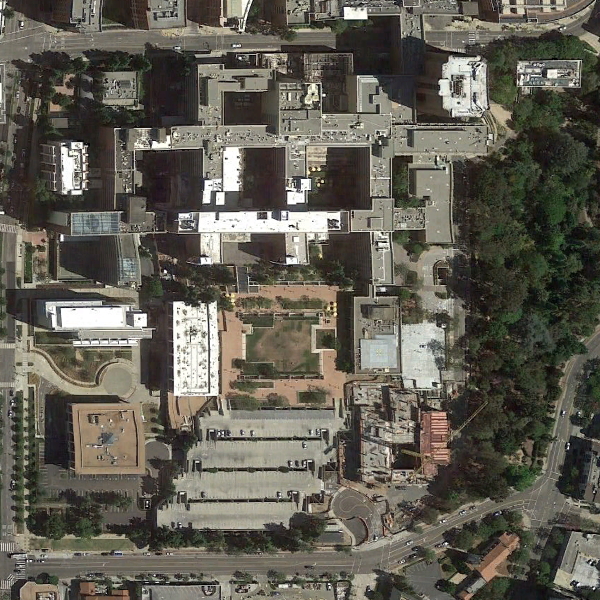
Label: School